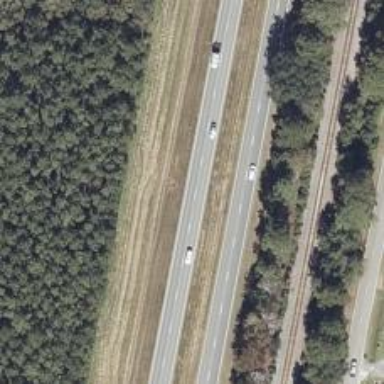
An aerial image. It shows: Trunk highway.